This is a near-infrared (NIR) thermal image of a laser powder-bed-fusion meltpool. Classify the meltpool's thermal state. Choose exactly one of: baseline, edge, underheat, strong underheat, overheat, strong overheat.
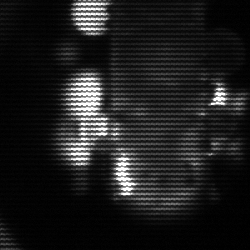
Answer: strong underheat